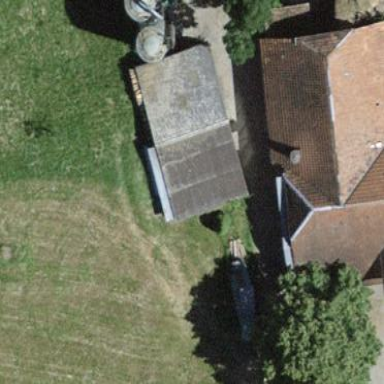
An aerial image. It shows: Shed building.